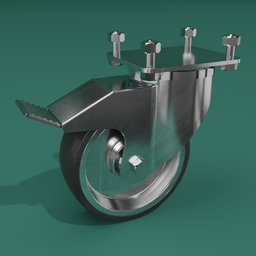
Label: mechanical